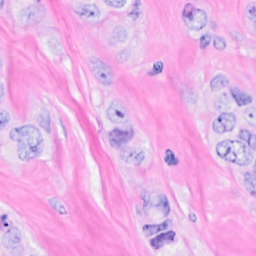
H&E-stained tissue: Breast